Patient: sex M, age 74
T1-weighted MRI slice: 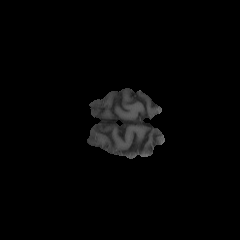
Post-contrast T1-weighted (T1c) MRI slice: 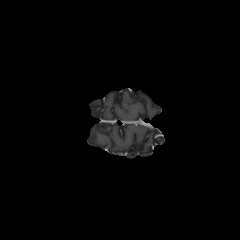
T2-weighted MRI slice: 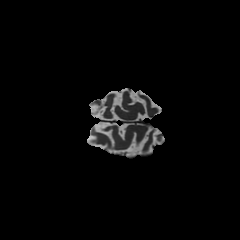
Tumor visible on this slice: no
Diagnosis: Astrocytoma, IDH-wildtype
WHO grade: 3